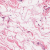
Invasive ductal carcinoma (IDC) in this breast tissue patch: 0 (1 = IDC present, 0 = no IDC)